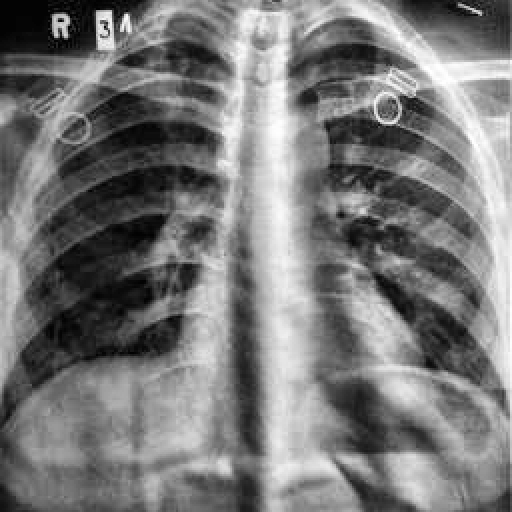
Finding: TUBERCULOSIS